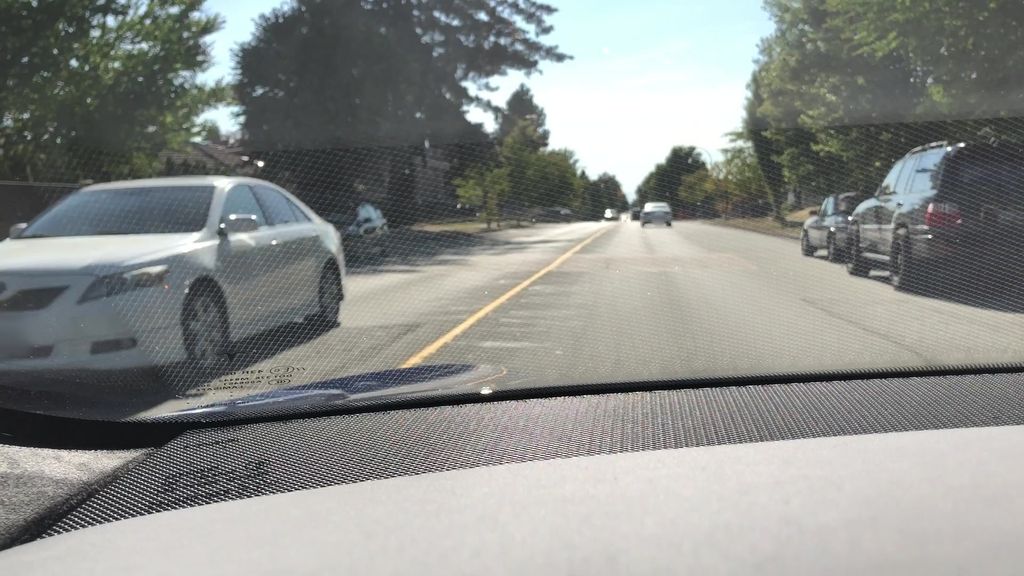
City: vancouver